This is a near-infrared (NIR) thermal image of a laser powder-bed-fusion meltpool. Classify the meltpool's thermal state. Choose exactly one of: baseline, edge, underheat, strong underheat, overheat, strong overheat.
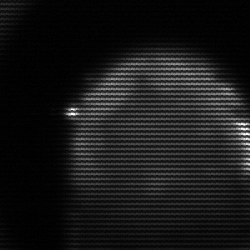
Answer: edge